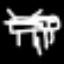
Label: bed